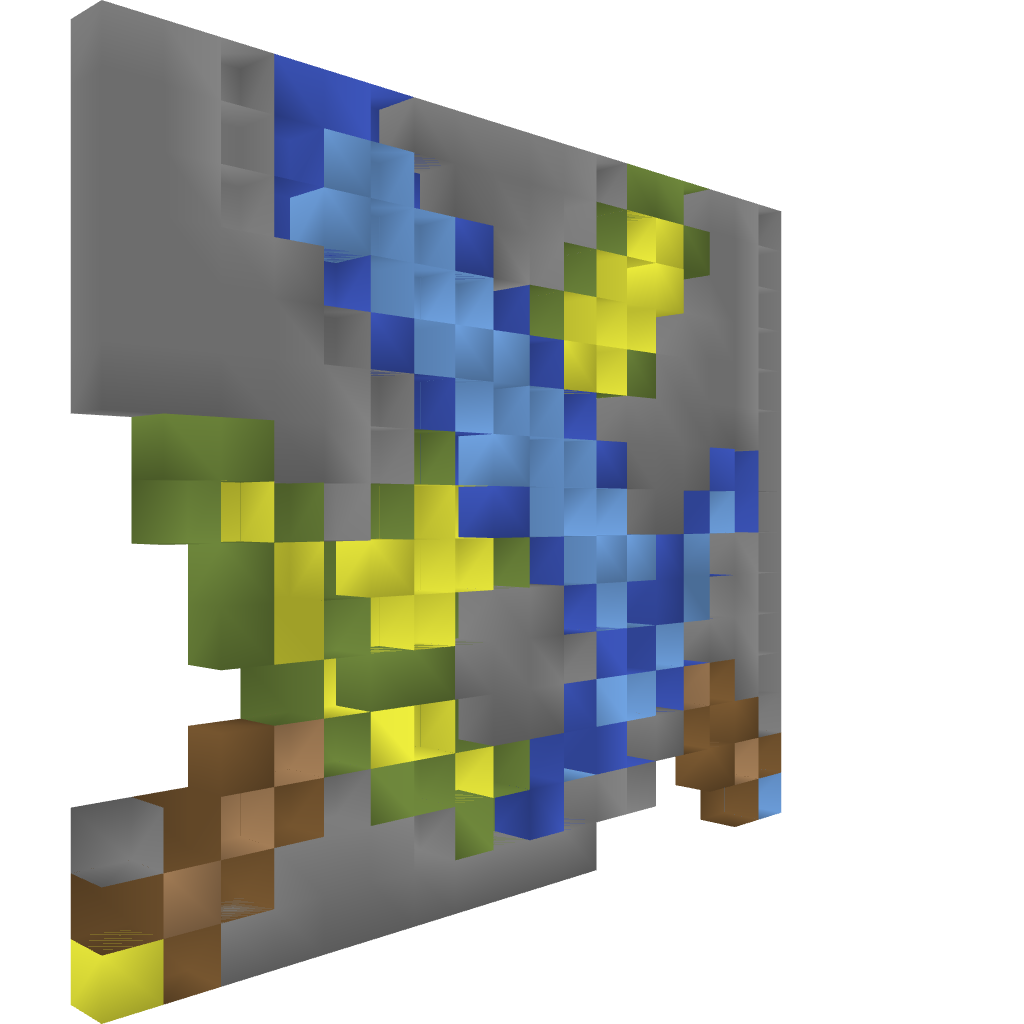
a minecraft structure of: Sword pixel good quality